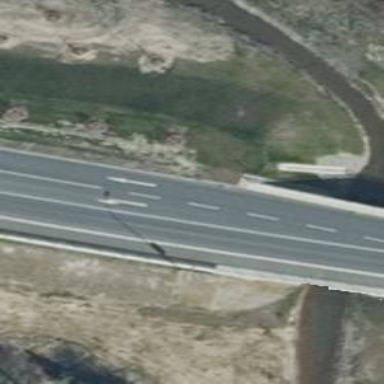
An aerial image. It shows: Primary highway with bridge.